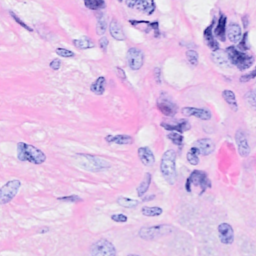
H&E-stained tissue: Breast